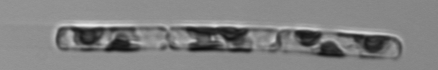
Label: Guinardia_delicatula